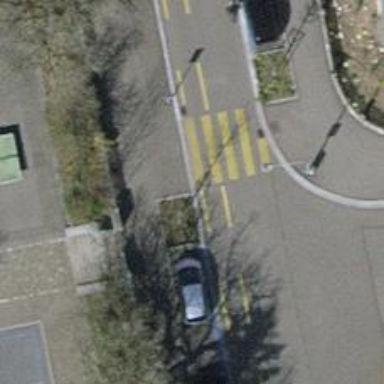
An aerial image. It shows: Kerb barrier.